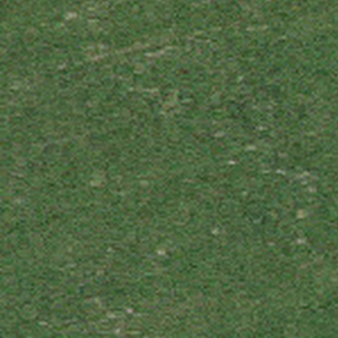
Label: other